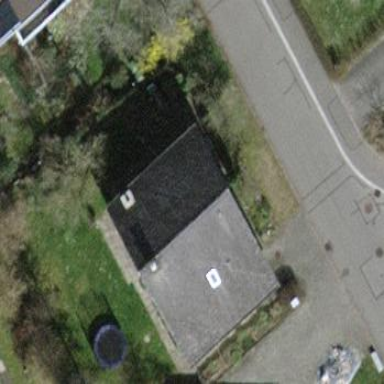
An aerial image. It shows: Building with tile roof.